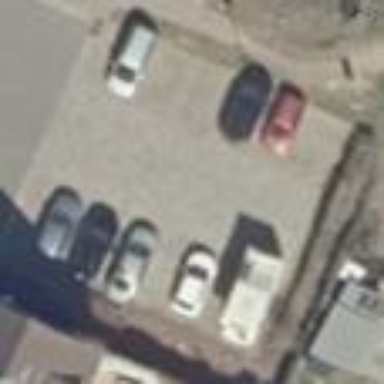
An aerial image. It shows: Parking area with cobblestone surface.